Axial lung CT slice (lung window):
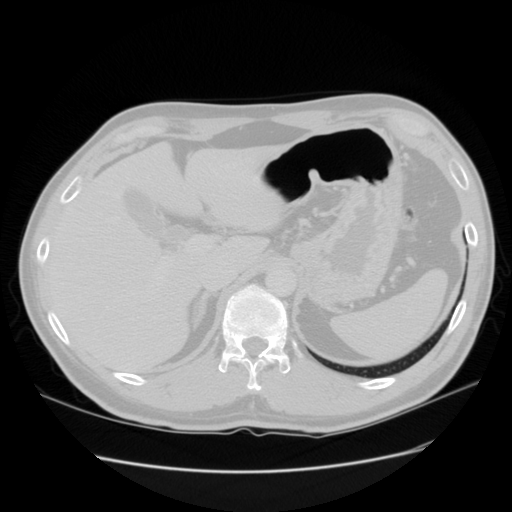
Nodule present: no